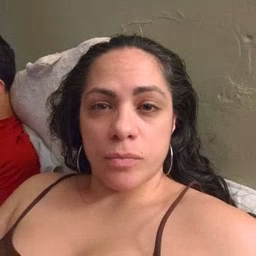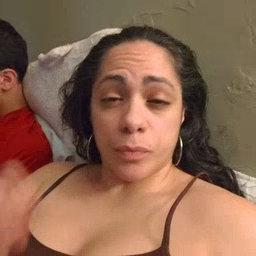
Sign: wake